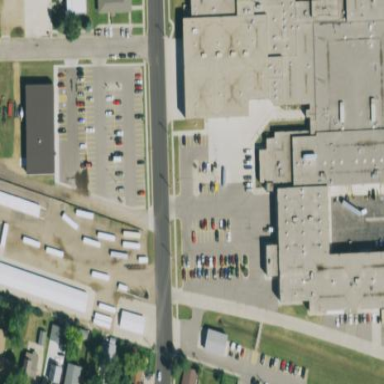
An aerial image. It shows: College building.